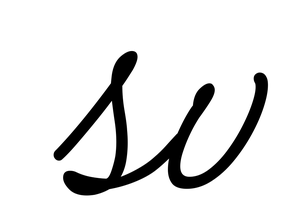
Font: MeowScript-Regular